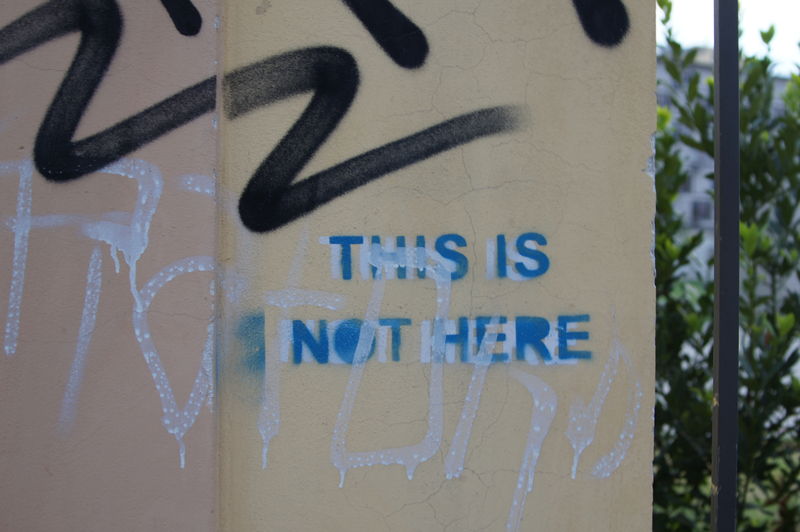
Titel: THIS IS NOT HERE
Standort: Bologna
Schlagwörter: baum, blau, schatten, weiß, grün, landschaft, schwarz, zaun, wand, stein, strauch, busch, pflanze, balkon, schrift, stab, risse, mauer, farbe, tag, not, draussen, schriftzeichen, foto, fotografie, eisen, beton, text, buchstaben, sprühen, stange, englisch, wörter, schablone, graffiti, schmiererei, grafitti, spray, magritte, schwsarz, street art, graffitti, this, schwarzz, here, is, this is not here, anleihe, graffitto, ceci n'est pas une pipe, this is nöt here, schmiereei, das ist nicht hier, zeichenschablone